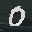
Label: 0